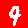
Digit: 9